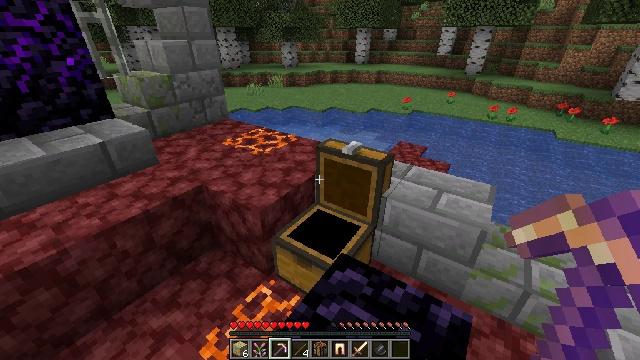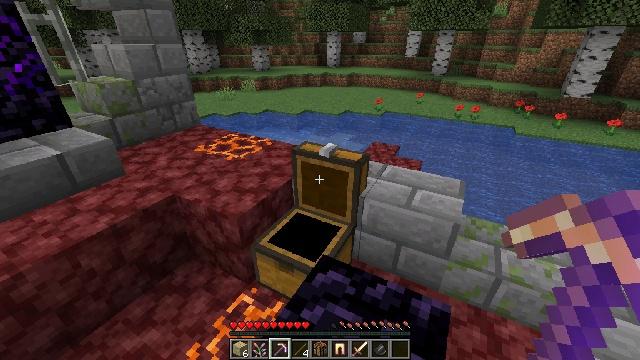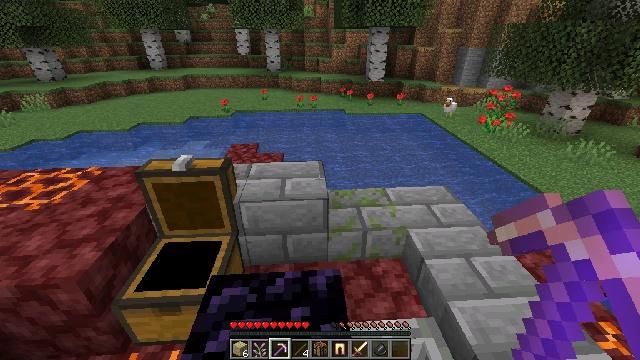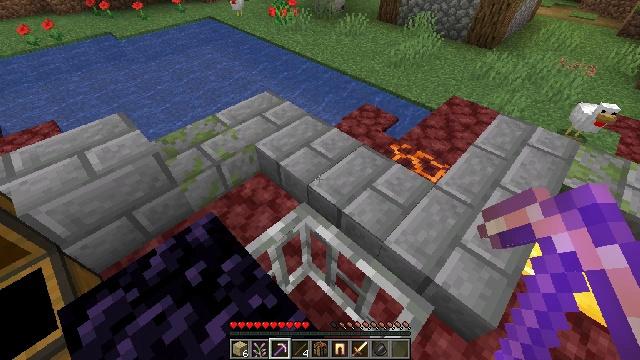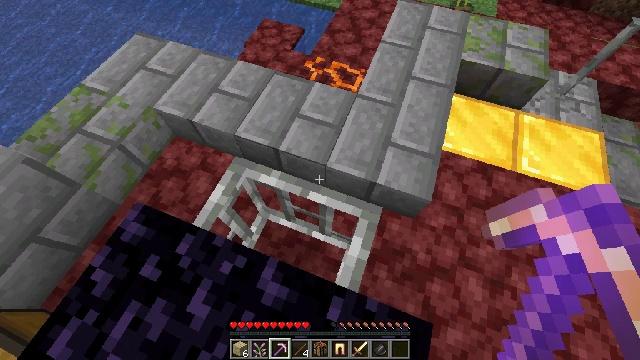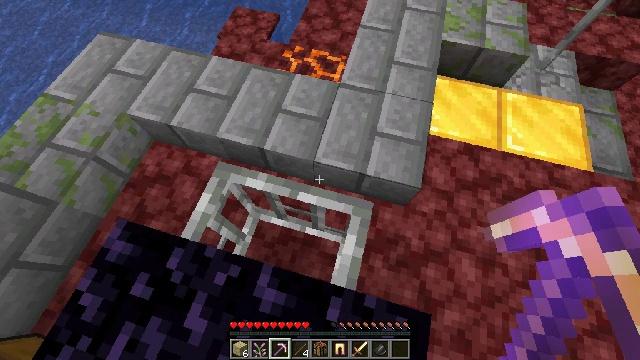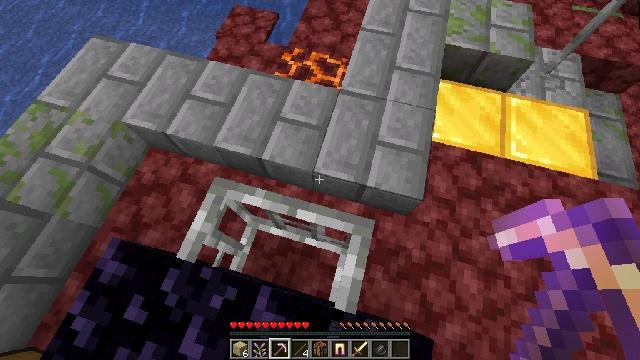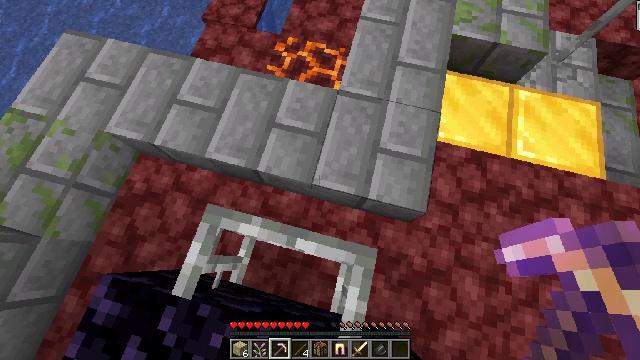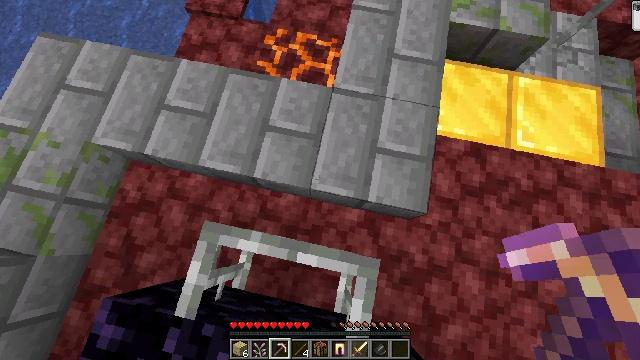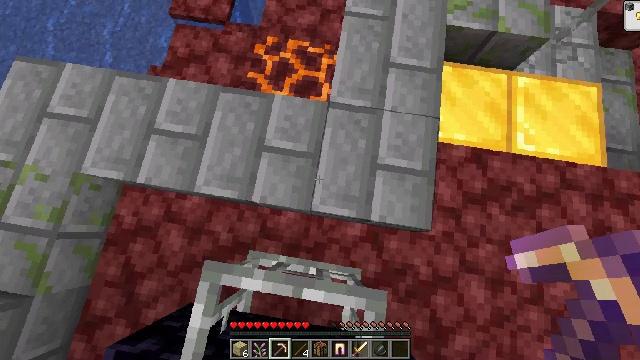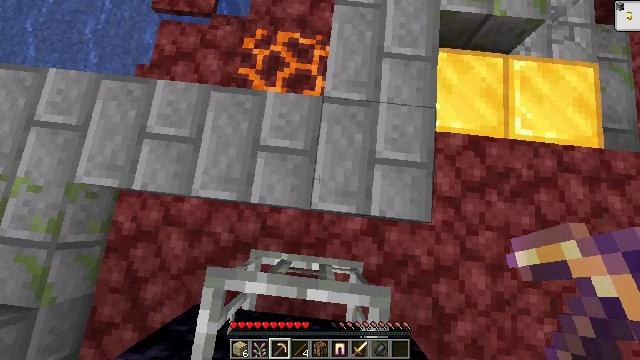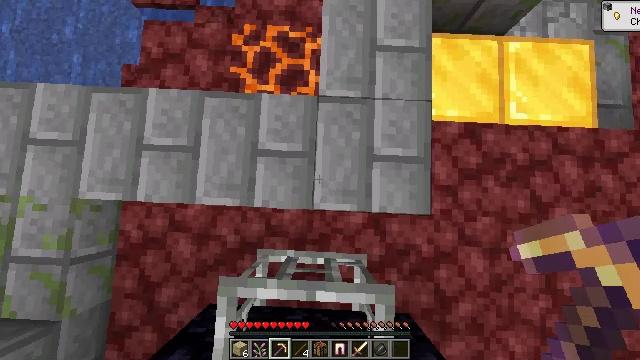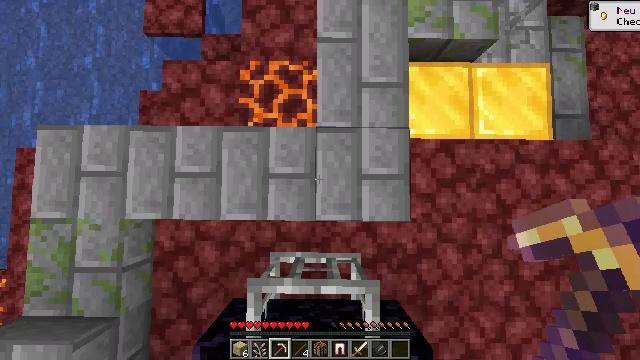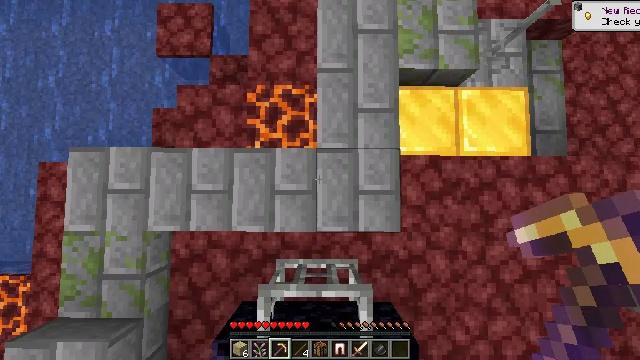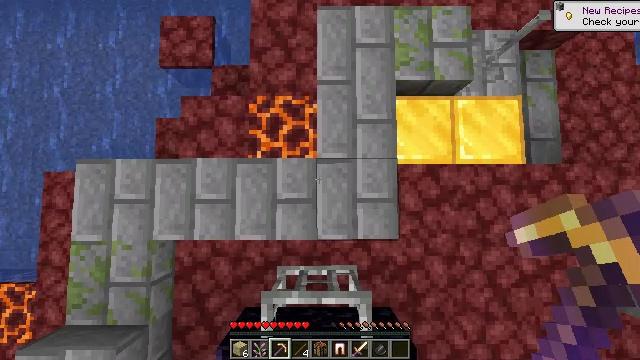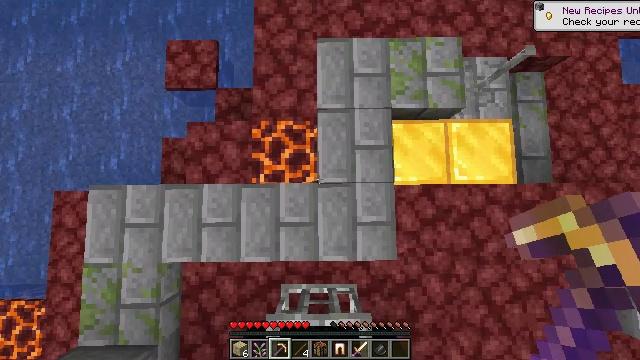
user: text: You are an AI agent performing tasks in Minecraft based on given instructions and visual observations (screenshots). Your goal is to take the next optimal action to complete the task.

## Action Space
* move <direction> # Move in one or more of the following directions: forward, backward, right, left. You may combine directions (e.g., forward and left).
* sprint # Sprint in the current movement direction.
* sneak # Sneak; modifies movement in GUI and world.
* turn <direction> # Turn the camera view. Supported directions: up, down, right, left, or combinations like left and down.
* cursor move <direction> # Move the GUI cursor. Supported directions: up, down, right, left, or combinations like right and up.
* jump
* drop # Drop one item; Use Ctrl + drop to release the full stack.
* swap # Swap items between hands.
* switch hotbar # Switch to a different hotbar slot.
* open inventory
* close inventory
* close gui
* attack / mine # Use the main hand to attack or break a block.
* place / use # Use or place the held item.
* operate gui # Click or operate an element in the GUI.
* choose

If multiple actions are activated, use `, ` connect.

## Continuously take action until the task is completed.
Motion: motion action
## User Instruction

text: Kill the chicken.
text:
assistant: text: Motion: turn right, open inventory
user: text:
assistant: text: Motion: turn right, open inventory
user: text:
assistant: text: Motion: turn right and down, open inventory
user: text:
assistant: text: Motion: move forward, turn right and down
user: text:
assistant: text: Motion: move forward, turn right and down
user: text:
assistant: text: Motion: move forward
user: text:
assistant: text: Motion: move forward, turn right and down
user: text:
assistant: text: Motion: move forward, turn right and down
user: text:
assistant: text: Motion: move forward, turn right and down
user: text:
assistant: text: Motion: move forward, turn right and down
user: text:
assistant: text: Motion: move forward, turn right and down, jump
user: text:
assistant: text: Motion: move forward, turn right and down, jump
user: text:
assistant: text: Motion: move forward, jump
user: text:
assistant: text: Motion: move forward, jump
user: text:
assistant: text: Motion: move forward, jump
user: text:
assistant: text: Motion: move forward, turn right and up, jump
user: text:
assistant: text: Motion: move forward, turn right and up, jump
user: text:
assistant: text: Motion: move forward, jump
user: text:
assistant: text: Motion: move forward, jump
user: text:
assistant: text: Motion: move forward, jump
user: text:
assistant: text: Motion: move forward, turn right and up, jump
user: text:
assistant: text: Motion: move forward and move right, turn right and up, jump
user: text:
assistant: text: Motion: move forward and move right, turn right and up, jump
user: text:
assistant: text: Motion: move forward and move right, turn right and up, jump
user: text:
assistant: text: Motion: move forward and move right, jump
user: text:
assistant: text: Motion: move forward and move right, jump
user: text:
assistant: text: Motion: move forward and move right, jump
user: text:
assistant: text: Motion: move forward and move right, jump
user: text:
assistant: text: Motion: move forward and move right, jump
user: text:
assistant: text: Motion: move forward and move right, turn left, jump